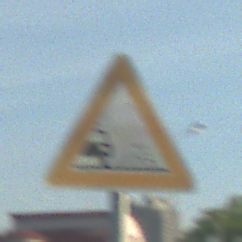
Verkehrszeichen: SplittSchotter
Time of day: MorningAfternoon
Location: Outdoor (Suburban)
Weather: PartlyCloudy
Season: NotSpecified
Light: Natural